Interaction volume radius: 5 \u00c5
Interaction volume height: 20 \u00c5
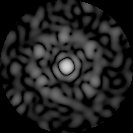
Disorder parameter: 0.7409